高二 · 代数

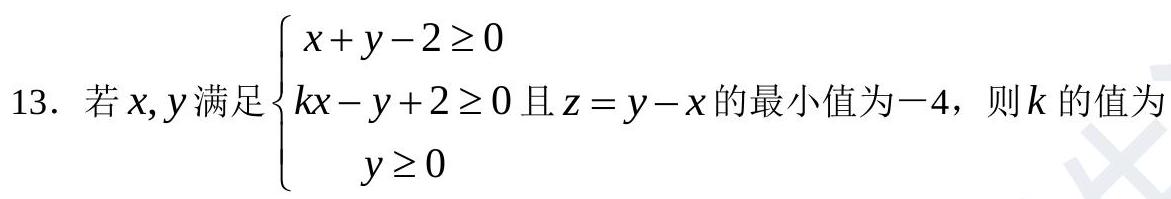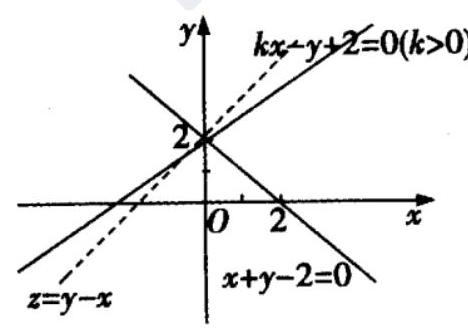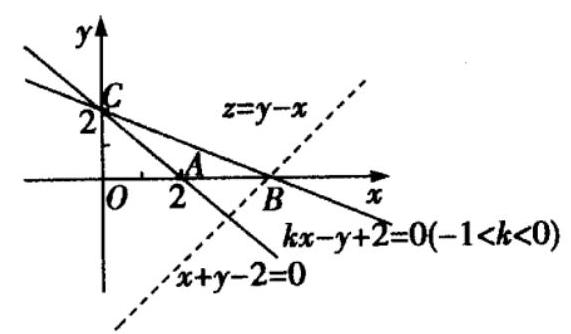
A. 2
B. -2
C. $\frac{1}{2}$
D. $-\frac{1}{2}$
答案: D
解析: 作出线性约束条件 $\left\{\begin{array}{c}x+y-2 \geq 0 \\ k x-y+2 \geq 0 \\ y \geq 0\end{array}\right.$, 的可行域. 当 $k>0$ 时, 如图(1)所示, 此时可行域为 $y$轴上方

直线 $x+y-2=0$ 的右上方、直线 $k x-y+2=0$ 的右下方的区域，显然此时 $z=y-x$ 无最小值. 当

$$
k<-1
$$

时. $z=y-x$ 取得最小值 2 ;

当 $k=-1$ 时, $z=y-x$ 取得最小值 -2 , 均不符合题意,

当 $-1<k<0$ 时, 如图(2)所示, 此时可行域为点 $A(2,0), B\left(-\frac{2}{k} ， 0\right), C(0,2)$ 所围成的三角形区域, 当直线 $z=y-x$ 经过点 $B\left(-\frac{2}{k}, 0\right)$ 时, 有最小值, 即 $-\left(-\frac{2}{k}\right)=-4$, 所以得 $k=-\frac{1}{2}$. 故选 D.

图(1)

图(2)